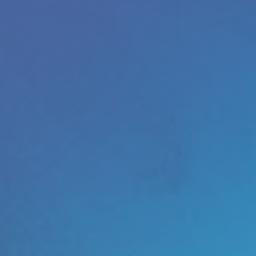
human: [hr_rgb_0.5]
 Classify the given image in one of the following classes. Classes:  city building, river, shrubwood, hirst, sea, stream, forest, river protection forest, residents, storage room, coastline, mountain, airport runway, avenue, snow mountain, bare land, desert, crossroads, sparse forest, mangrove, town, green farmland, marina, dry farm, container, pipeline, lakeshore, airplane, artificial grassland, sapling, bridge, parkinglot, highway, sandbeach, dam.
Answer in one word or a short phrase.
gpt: sea